Question: I try to save my data to MySql(local DB) throw HibernateTemplate -
'''
getHibernateTemplate().execute(new HibernateCallback<Void>() {
@Override
public Void doInHibernate(Session session) throws HibernateException, SQLException {
for (TimeInvocationStatistics stat : statistics) {
session.persist(stat);
}
session.persist(workloadProcessDescriptiveStatistics);
session.flush();
return null;
}
});
'''
The size of data is not so big, but this operation takes over 60 sec.
I tried to profile it -

(good picture resolution - <URL>
As I can see session.flush() (second row in stacktrace) works slow, how I can improve it ? Could it be MySql server problems ?
UPD: find interesting thread - <URL>, try to do in this way
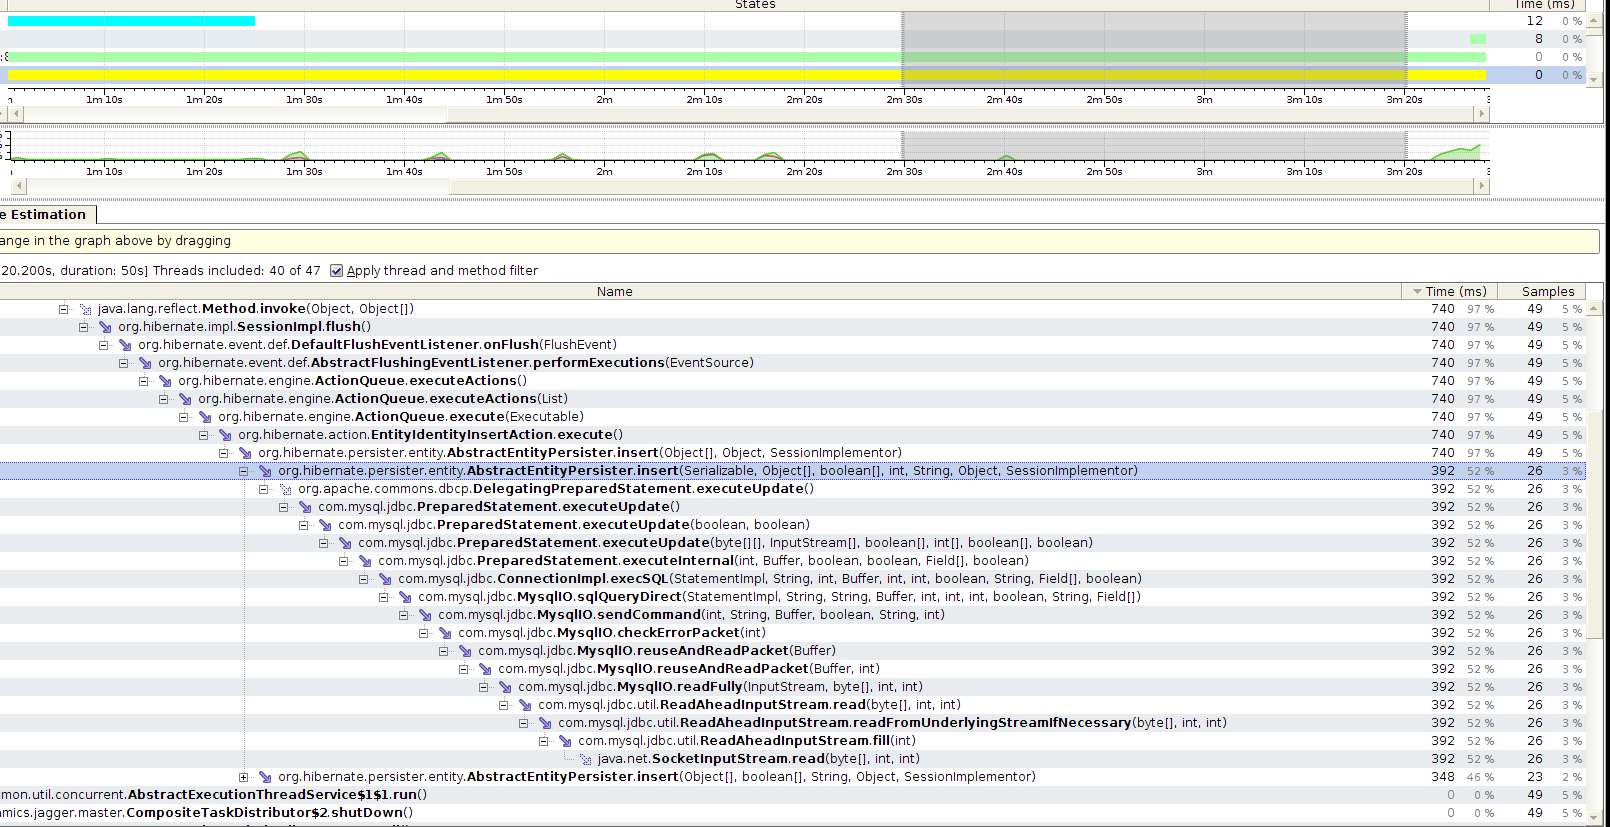
Answer: The problem was, that batching processing didn't work, because I used bad generation strategy. Read about this problem here -
1. JPA/Hibernate bulk(batch) insert
2. Hibernate batch size confusion
3. Hibernate forum